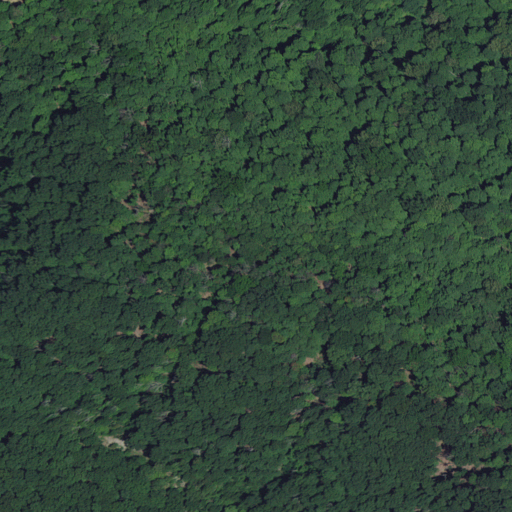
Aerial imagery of ridge(s) in Indiana named Sampson Ridge containing deciduous forest, mixed forest, and open development